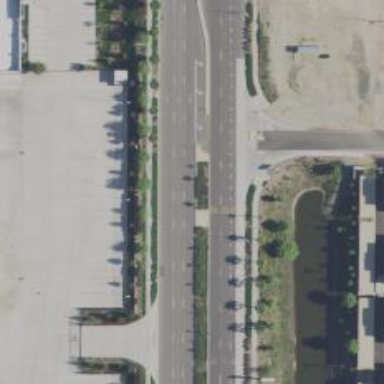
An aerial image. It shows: Secondary link road.